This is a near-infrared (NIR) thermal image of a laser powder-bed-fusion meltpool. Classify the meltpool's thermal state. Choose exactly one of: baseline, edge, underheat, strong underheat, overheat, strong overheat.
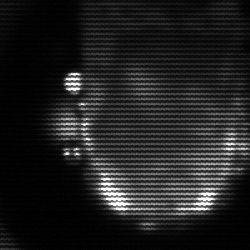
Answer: baseline